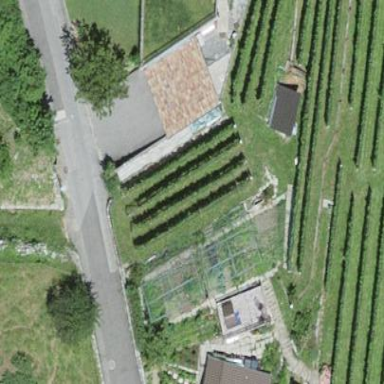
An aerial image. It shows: Vineyard where grapes are grown.